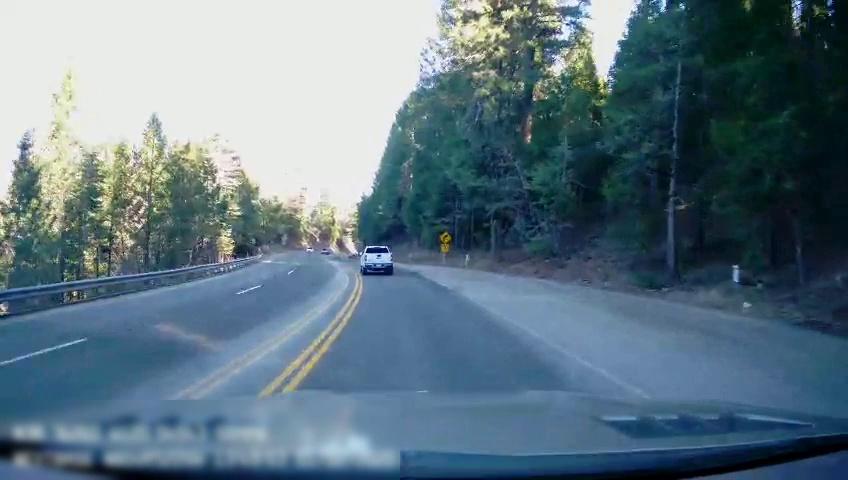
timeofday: Day
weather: Sunny
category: Drivable Space
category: Vehicles | Truck
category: Lanes | Alternate Lane
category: Lanes | Current Lane
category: Lanes | Current Lane
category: Lanes | Opposite Lane
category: Lanes | Opposite Lane
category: Lanes | Opposite Lane
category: Traffic | Signs